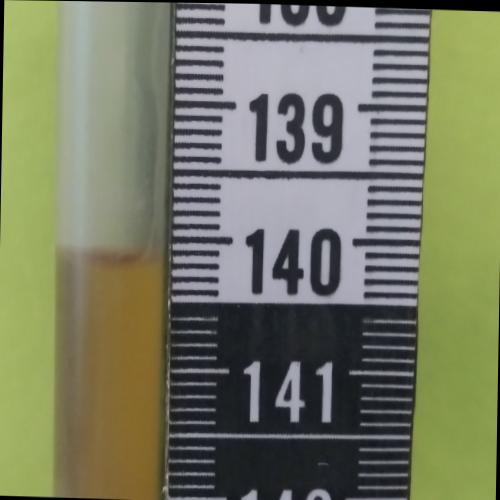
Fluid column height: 140.1 cm